Field crop: maize
Growth stage: 2
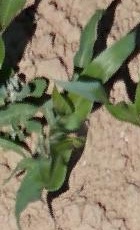
Species: maize